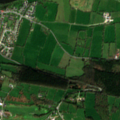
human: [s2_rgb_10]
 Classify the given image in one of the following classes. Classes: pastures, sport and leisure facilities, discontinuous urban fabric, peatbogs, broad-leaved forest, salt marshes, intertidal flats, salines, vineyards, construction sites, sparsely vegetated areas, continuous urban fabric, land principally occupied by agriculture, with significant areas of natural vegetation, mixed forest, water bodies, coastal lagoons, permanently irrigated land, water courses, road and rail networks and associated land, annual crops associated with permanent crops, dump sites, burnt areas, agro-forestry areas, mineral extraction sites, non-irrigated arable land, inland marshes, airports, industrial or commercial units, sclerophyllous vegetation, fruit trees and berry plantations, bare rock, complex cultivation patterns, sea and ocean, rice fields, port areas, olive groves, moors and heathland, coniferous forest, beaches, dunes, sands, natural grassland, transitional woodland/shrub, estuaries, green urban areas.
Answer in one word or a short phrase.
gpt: discontinuous urban fabric, sport and leisure facilities, pastures, coniferous forest